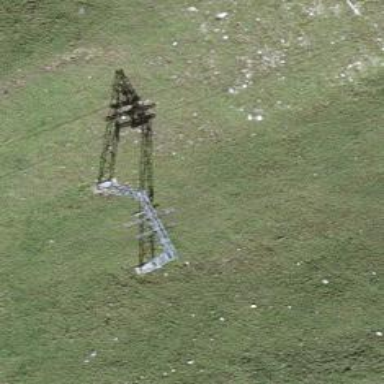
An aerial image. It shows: Pylon used for aerialway.